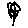
Label: flower